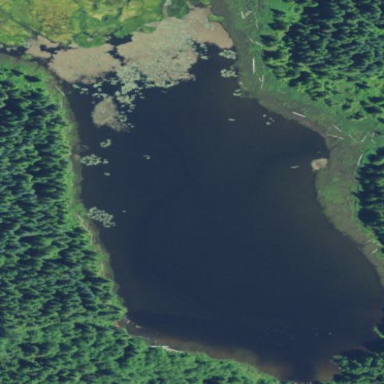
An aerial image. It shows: Serene lake surrounded by nature.